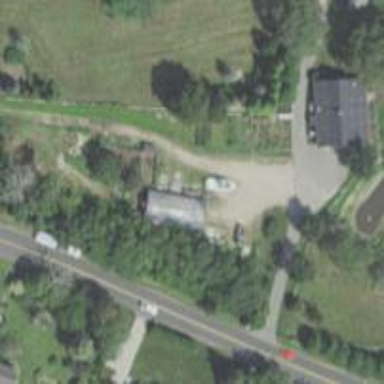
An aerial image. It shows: Driveway.